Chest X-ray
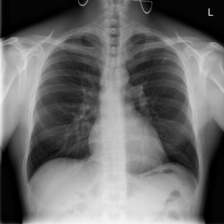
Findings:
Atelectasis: negative
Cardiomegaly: negative
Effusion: negative
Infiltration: negative
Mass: negative
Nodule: negative
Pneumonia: negative
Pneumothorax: negative
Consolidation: negative
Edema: negative
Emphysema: negative
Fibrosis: negative
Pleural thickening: negative
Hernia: negative